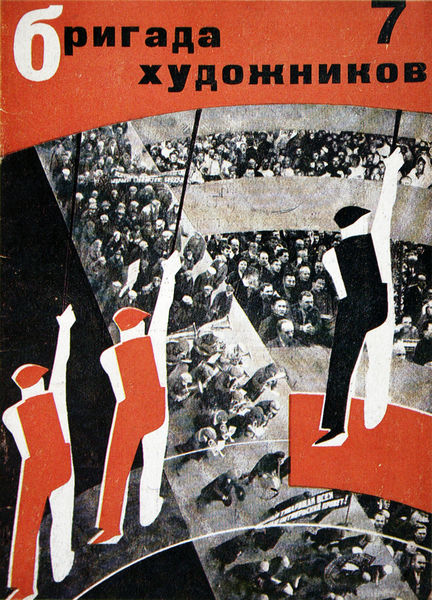
Titel: Titelblatt der Zeitschrift "Künstlerbrigade" Nr.7
Künstler: Georgij Stenberg
Schlagwörter: audience, crowd, fight, hat, men, people, red, white, women, black, figures, gray, grey, three, two, protest, man, mass, orange, uniform, road, black and white, coat, band, drummer, hats, line, revolution, photo, flag, flags, parade, procession, rot, schwarz, instrument, music, marx, war, canvas, work, dancing, collage, poster, scared, trumpets, photograph, russia, russian, text, soviet, workers, weiß, words, demonstration, image, banner, sign, community, performance, rebellion, one, caps, politics, gather, propaganda, seven, 7, cyrillic, together, foreign, speech, pravda, communism, socialism, assembly, cyrilic, march, propoganda, rebel, communist, musik, reds, russisch, russland, fest, 6, red and black, soviet union, flg, june, oragne, brigada xudozhnikov, demonstrate, brigada, chdoschnikow, chudoschnikow, pnraaa, scarred, manifest, comunism, russian brigade of artists poster, brigade of artists, kommunisten, streik, demonstratio, black and wtehi, ampitheater, udssr, kommonism, comrades, konstruktivism, wqr, demonstrations, solidaruty, sords, different country, 남자, 창, 흰색, 행진, 주황색, 검은색, 포스터, 트럼펫, 시위, 구경꾼, 반대, 세력, 피켓, 응시, 분노, brygade, brigade